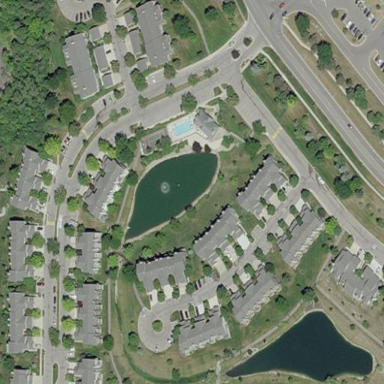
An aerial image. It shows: Condominium within residential area.